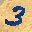
Label: 3